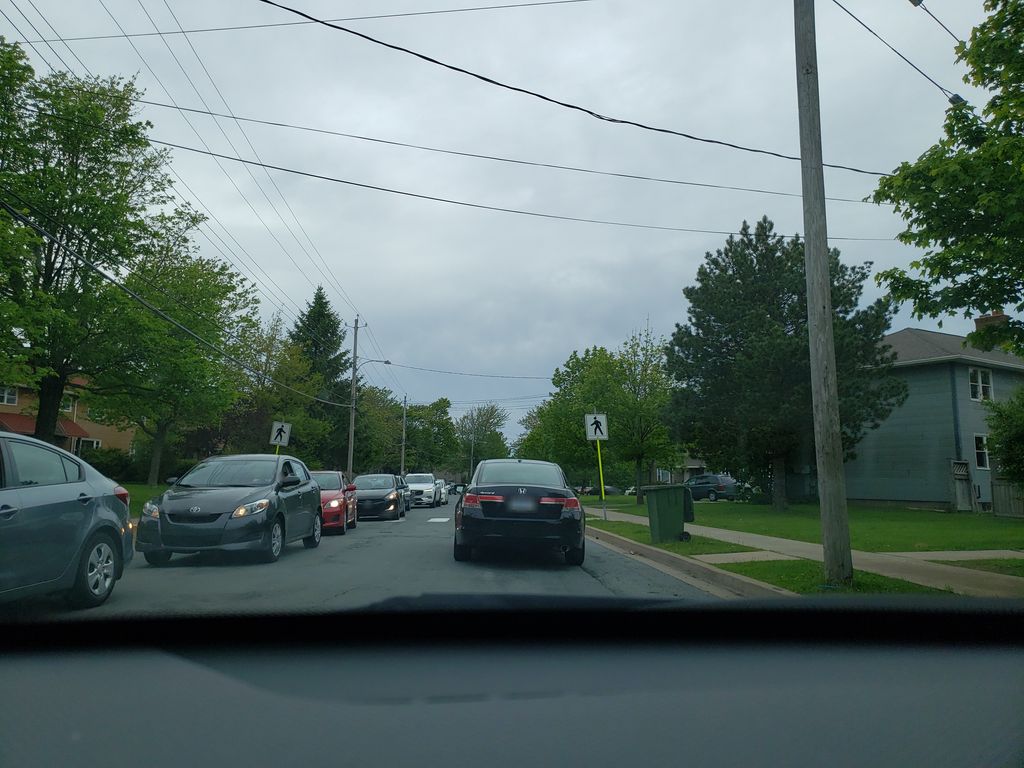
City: halifax